Question: I am using hibernate and HSQLDB. HSQLDB works in in-process mode.
The database query:
'''
session.createQuery("from Doctor").list();
'''
returns an empty list. But, in reality, the database tables are not empty and all database files are in project package

hibernate configuration:
'''
<hibernate-configuration>
<session-factory>
<property name="hibernate.connection.driver_class">org.hsqldb.jdbcDriver</property>
<!-- In-Process database connection-->
<property name="hibernate.connection.url">jdbc:hsqldb:file:demodb;shutdown=true</property>
<property name="hibernate.connection.username">user1</property>
<property name="hibernate.connection.password">user1</property>
<property name="hibernate.dialect">org.hibernate.dialect.HSQLDialect</property>
<property name="show_sql">true</property>
<property name="hbm2ddl.auto">update</property>
<mapping class="com.mycom.entity.Doctor"></mapping>
</session-factory>
</hibernate-configuration>
'''
How do I solve this problem?
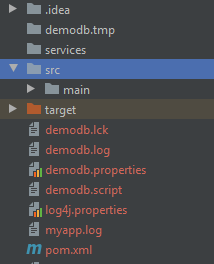
Answer: Your JDBC URL opens the database in the directory where the Java VM was started. You need to use either an absolute path to the database or a path that contains a placeholder for the 'user.home' directory if you put the files there.
See: <URL>